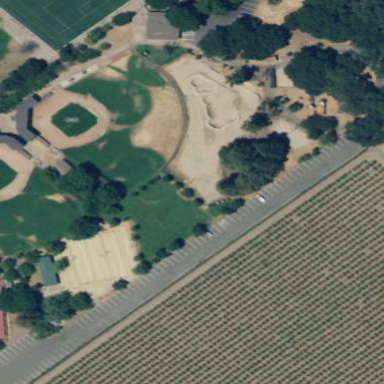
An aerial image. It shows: Baseball pitch for leisure and sports activities.